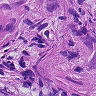
Metastatic tissue present: yes